Field crop: maize
Growth stage: 2
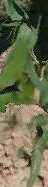
Species: maize